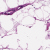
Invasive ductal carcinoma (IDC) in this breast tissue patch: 0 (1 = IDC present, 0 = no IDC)